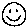
Label: smiley face